Field crop: tomato
Growth stage: 1
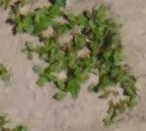
Species: portulaca